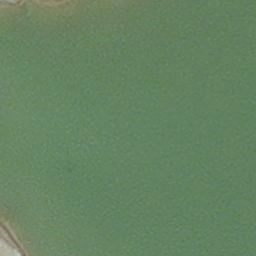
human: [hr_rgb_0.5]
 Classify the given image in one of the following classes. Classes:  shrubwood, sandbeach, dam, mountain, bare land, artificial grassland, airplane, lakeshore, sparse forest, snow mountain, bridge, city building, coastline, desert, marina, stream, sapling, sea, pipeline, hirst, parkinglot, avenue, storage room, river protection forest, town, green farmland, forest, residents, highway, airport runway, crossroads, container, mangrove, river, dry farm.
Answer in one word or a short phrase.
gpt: sea